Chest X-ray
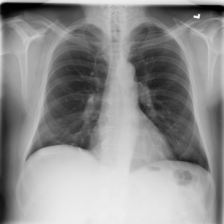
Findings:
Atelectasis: negative
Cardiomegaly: negative
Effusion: negative
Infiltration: negative
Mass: negative
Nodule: negative
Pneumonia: negative
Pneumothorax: negative
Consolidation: positive
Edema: negative
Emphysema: negative
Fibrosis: negative
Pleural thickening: negative
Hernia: negative